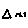
Label: triangle